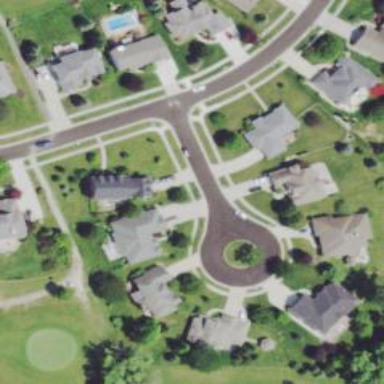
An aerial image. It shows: Turning loop on the road.